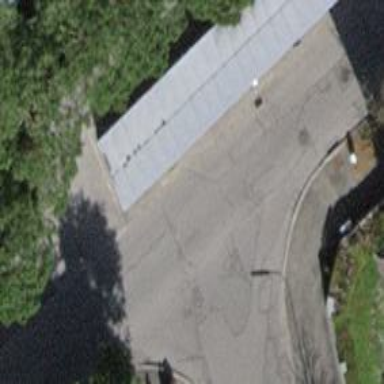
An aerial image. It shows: Residential road with asphalt surface and sidewalks on both sides.